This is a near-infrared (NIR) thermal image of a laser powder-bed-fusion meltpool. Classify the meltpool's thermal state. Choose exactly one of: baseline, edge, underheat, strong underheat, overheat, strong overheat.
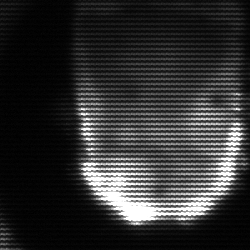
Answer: baseline